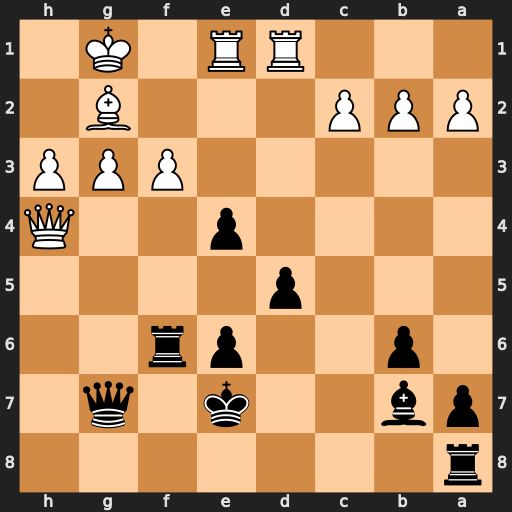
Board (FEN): r7/pb2k1q1/1p2pr2/3p4/4p2Q/5PPP/PPP3B1/3RR1K1
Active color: b
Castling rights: -
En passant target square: -
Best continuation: Rh8 Qg4 Rg6 Qf4 e5 Rxe4 dxe4